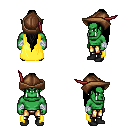
a pixel art fantasy rpg character, male body template, orc, green skin, yellow cape, gold greaves, black extra-long topknot hairstyle, leather cap, white cloth bandages, black shoes, four views (front, back, left, right), 2x2 character sprite sheet, small pixel art, hard edges, no anti-aliasing